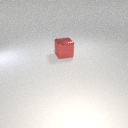
large red metal cube